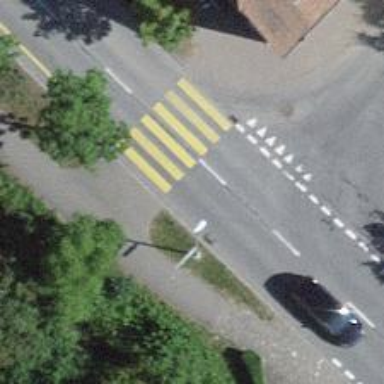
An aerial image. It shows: Uncontrolled zebra crossing with notable zebra markings.